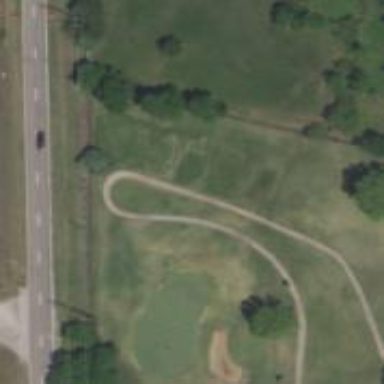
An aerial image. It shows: Path for both road and golf.